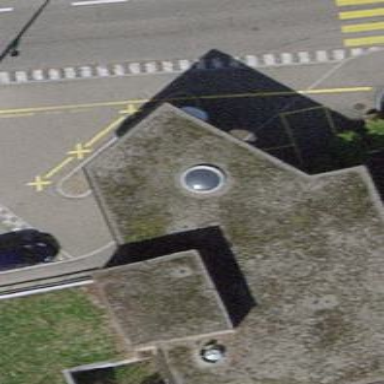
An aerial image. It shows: View of roof of building.